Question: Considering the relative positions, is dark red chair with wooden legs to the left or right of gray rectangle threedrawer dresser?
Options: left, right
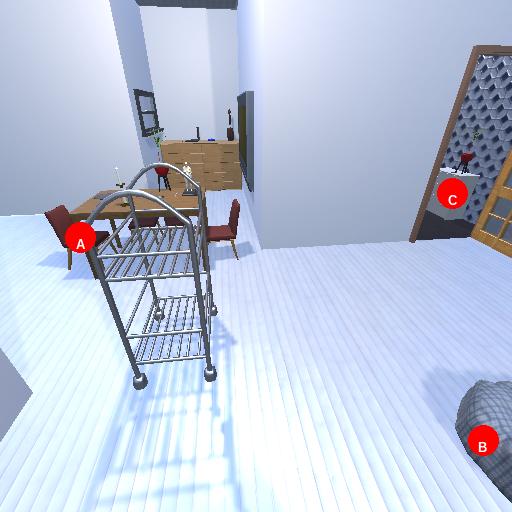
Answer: left